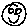
Label: smiley face